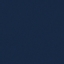
Label: SeaLake